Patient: sex F, age 65
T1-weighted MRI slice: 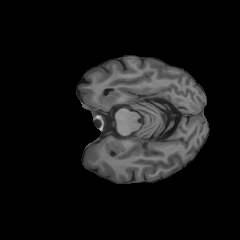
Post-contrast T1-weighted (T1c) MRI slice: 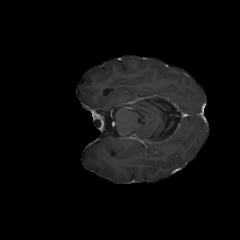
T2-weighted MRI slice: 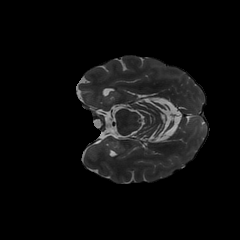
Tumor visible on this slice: no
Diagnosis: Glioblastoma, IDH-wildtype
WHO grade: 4